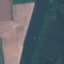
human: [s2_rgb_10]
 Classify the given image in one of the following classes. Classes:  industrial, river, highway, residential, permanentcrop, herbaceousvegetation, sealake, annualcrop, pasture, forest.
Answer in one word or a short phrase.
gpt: River